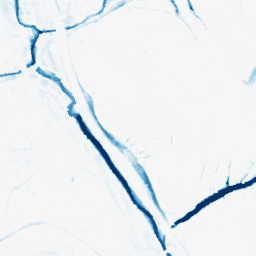
Category: morphological
Decomposition family: morphological_ellipse
Decomposition parameters: operation: closing
width: 10
height: 10
Upsampling method: regularized
Upsampling parameters: scale: 2
lambda_reg: 0.001
Upsampling scale: 2